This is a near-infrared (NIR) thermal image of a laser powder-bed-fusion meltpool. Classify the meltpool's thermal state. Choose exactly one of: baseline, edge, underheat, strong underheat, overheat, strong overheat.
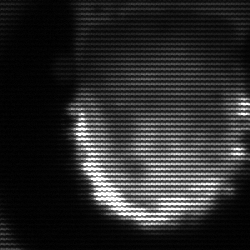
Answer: baseline